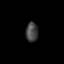
Tissue: prostate
Cell type: T cells
Senescence score: 0.2465
Nuclear area (px): 237
Mean DAPI intensity: 67.376